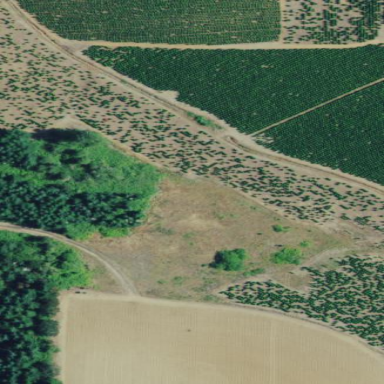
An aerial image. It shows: Plant nursery specializing in Christmas trees.